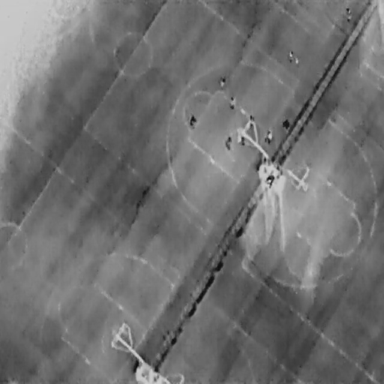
There are 11 People in the infrared image.